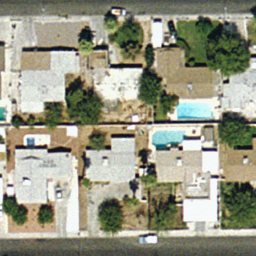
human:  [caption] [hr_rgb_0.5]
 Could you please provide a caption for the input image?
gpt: A medium residential area with houses arranged neatly and plants surrounded .

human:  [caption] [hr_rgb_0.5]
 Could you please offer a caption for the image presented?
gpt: Many houses with plants surrounded in the medium residential area .

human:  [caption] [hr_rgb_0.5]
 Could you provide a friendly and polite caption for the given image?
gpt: A medium residential area with houses and some swimming pools in the backyards .

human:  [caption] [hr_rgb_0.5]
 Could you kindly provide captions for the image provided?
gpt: It is a medium residential area .

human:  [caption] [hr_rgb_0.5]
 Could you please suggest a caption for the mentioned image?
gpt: This is a medium residential area with some houses have swimming pools in the backyards .